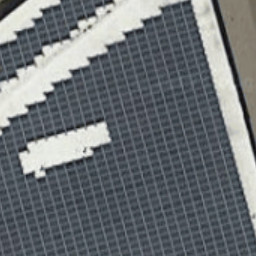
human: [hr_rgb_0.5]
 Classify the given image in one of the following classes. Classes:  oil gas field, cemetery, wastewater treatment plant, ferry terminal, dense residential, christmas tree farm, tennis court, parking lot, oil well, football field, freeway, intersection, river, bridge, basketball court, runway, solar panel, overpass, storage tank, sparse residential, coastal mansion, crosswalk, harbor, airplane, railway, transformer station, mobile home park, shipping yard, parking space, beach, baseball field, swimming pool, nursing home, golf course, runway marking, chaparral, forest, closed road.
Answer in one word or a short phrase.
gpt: solar panel